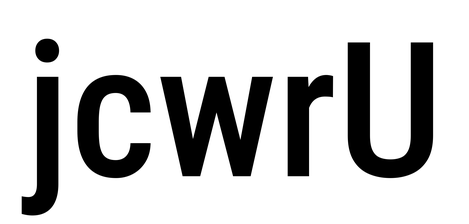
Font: Roboto_Condensed_Medium